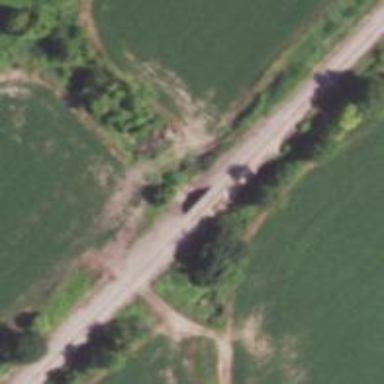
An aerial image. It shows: Bridge over railway line.